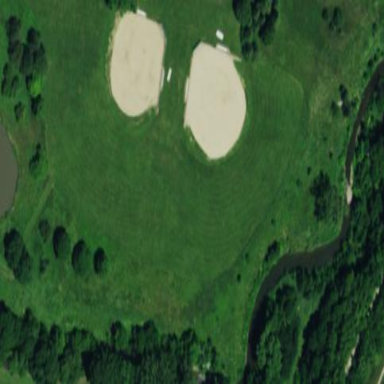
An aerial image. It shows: Baseball pitch for leisure land activities.